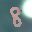
Label: 8